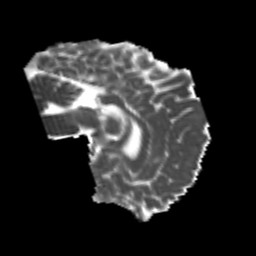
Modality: MD
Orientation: sagittal
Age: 22
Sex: male
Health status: healthy
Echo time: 0.074 s